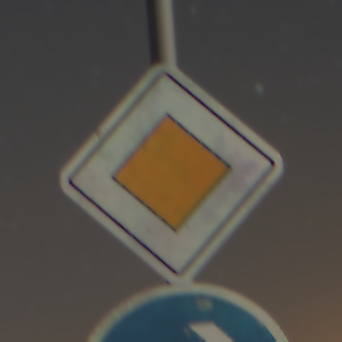
Verkehrszeichen: Vorfahrtsstrasse
Zusatzzeichen unten: VorgeschriebeneFahrtrichtungRechts
Umgebung: Outdoor, Nature
Tageszeit: Night
Wetter: Clear
Licht: Natural
Jahreszeit: NotSpecified
Kontrast: HighContrast